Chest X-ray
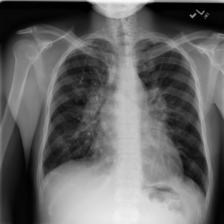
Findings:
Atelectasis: negative
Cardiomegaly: negative
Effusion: negative
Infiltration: negative
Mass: positive
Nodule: positive
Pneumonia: negative
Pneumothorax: negative
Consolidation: negative
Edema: negative
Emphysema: negative
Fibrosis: negative
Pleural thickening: negative
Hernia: negative